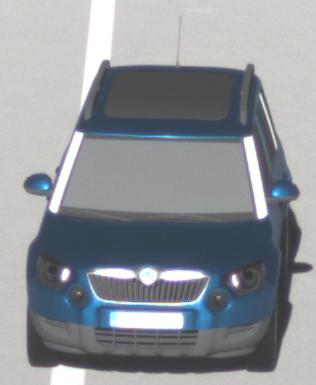
Make: Skoda
Model: Yeti 1.2 TSI
Detailed model: Yeti
Model produced from: 2009/11
Model produced until: 2011/10
Doors: 5
Color: blue
Road condition: dry road
Daytime: morning or afternoon
Contrast: high contrast